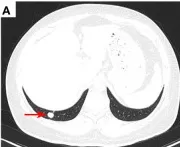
2021-2-3 CT scan: The right lower lung metastatic tumor was 1.28 cm [red arrow, ], short diameter of right hilar lymph node 2.15 cm [red arrow.
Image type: radiology (ct)